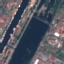
Label: River